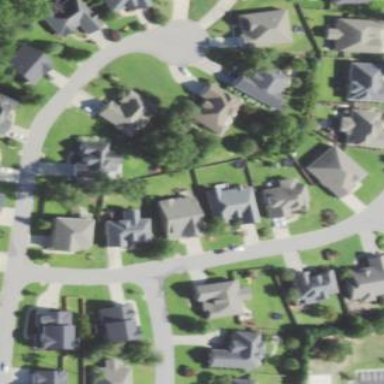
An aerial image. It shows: Residential area in subdivision.